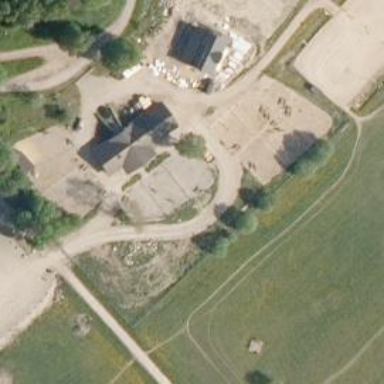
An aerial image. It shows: Driveway with service road. The driveway has grade3 tracktype.